Question: Border ALL the things!
I'm writing a HTML table and I'm getting extremely strange behavior. I expected to see all of my cells have a border, but that's not the case in Firefox.
I'm getting this:

'''
<style>
.speciestable{ border:1px solid black;}
.speciestable td{border:1px solid #555; vertical-align:top; text-align:center; }
</style>
<table class="speciestable">
<tr>
<td rowspan="3">LEFT</td>
<td>1</td>
<td>2</td>
</tr>
<tr>
<td>1</td>
<td>2</td>
</tr>
<tr>
<td colspan="2">Bottom</td>
</tr>
</table>
'''
What's going on? Am I doing something wrong? Why don't all my cells have borders?
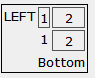
Answer: OOPS. I'm a moron. I had some conflicting syles in my external CSS that were removing the borders.
'''
External.css
.tborder tr td:first-child{ border-width:0px; }
'''
I realized that the HTML was actually this:
'''
<table class="tborder>
<tr><td>
...
<table class="speciestable">
'''